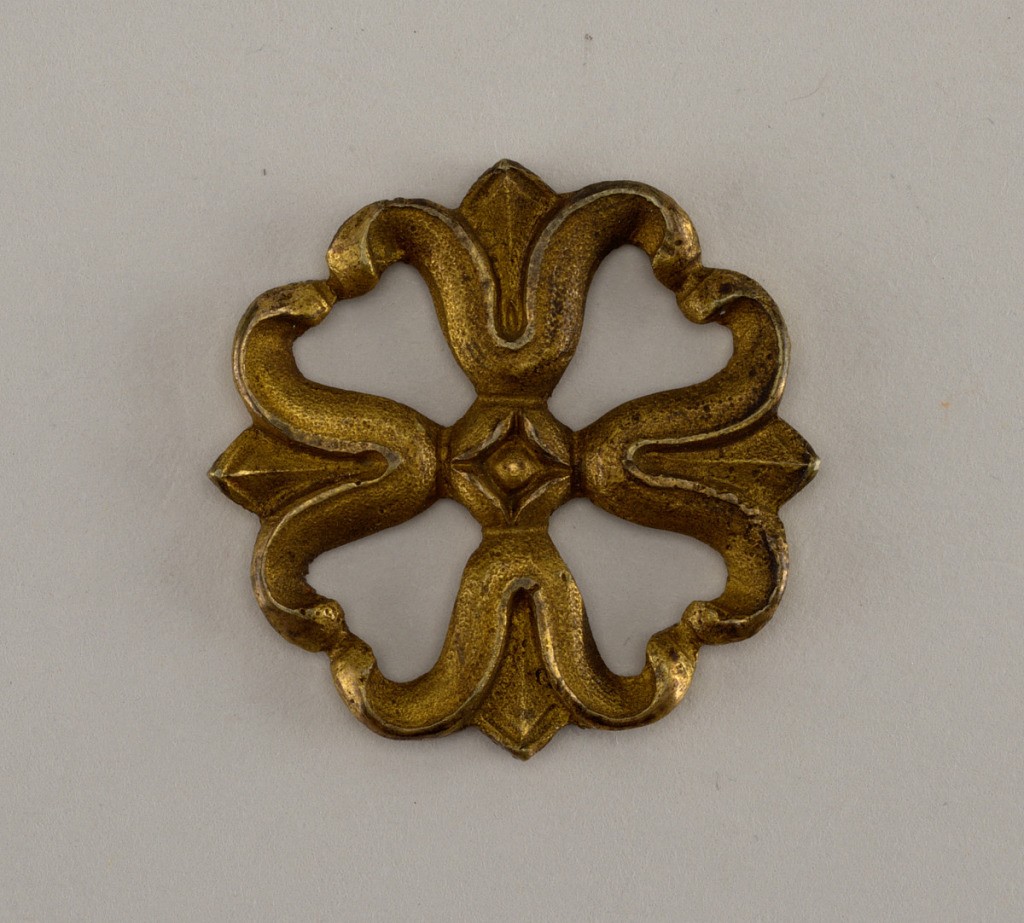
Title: Mount
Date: ca. 1820
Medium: bronze
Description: Furniture mount in the form of a pierced rosette, composed of lotus buds.